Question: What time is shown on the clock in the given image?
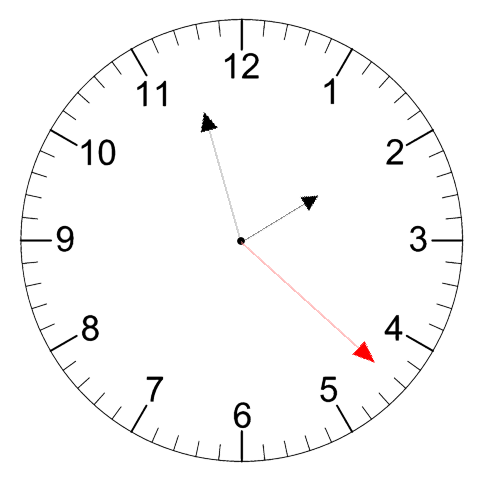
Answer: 01:57:22